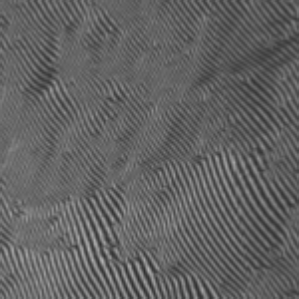
Label: frost